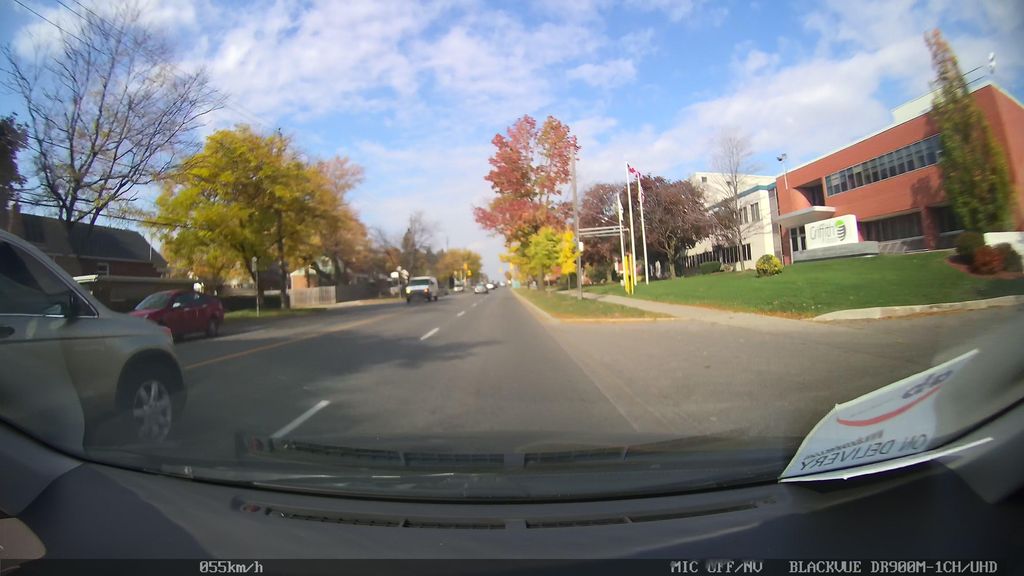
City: toronto